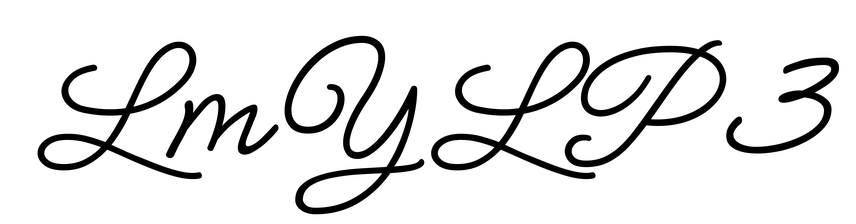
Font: MeowScript-Regular